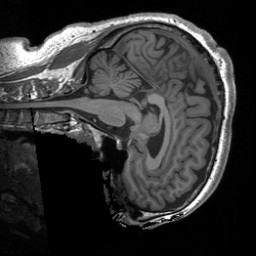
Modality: T1w
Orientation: sagittal
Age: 25
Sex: male
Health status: healthy
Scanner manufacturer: siemens
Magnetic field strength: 3 T
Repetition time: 1.9 s
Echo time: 0.00252 s